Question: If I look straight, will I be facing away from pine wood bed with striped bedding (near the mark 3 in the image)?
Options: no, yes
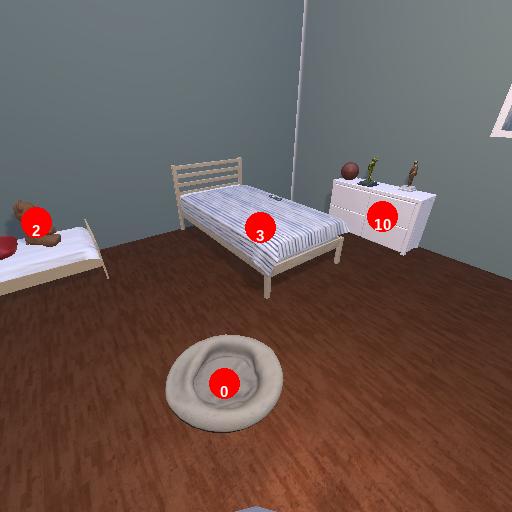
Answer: no